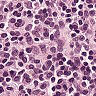
Metastatic tissue present: no